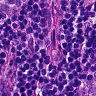
Metastatic tissue present: yes